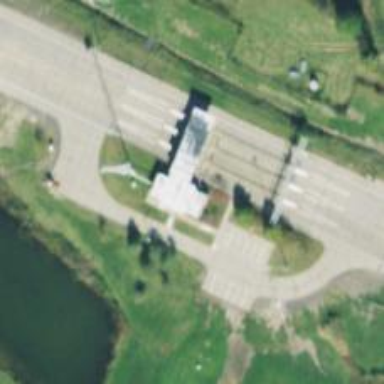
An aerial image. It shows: Toll gantry on the road.